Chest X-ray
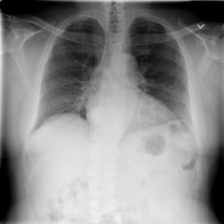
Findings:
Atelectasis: positive
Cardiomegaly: negative
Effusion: negative
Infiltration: positive
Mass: negative
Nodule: negative
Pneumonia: negative
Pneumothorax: negative
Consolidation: negative
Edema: negative
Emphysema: negative
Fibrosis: negative
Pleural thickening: negative
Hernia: negative